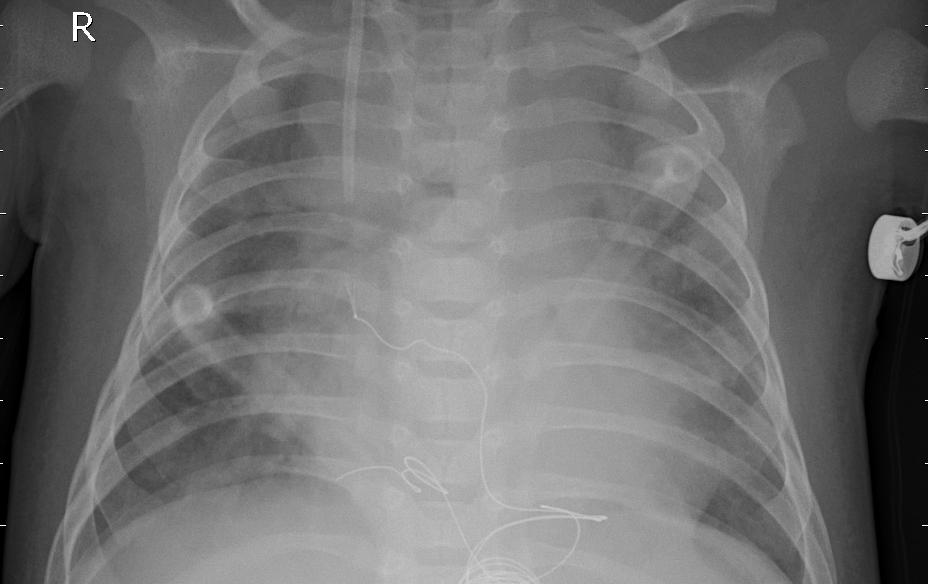
Diagnosis: PNEUMONIA